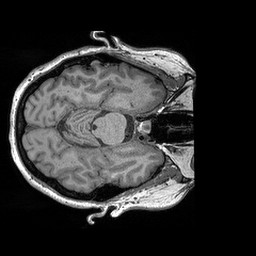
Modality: T1w
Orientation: axial
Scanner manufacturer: siemens
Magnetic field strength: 3 T
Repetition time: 2.3 s
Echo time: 0.00298 s